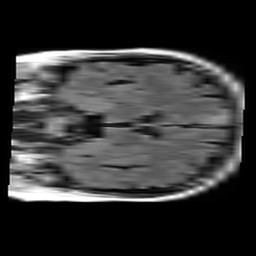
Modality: FLAIR
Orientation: coronal
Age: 52
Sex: female
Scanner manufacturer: philips
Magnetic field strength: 1.5 T
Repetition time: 10 s
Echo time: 0.11 s